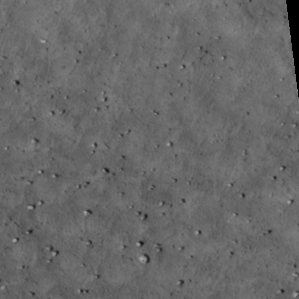
Label: non_frost